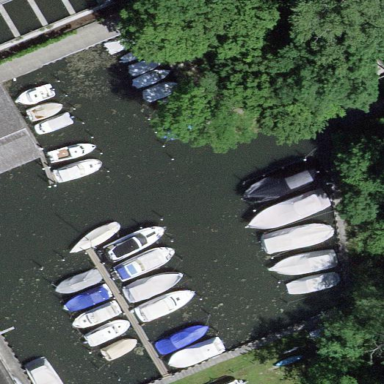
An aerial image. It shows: Marina on leisure land.